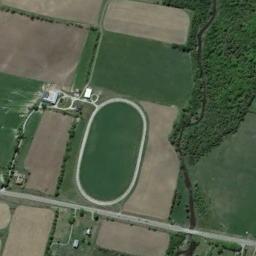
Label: ground_track_field